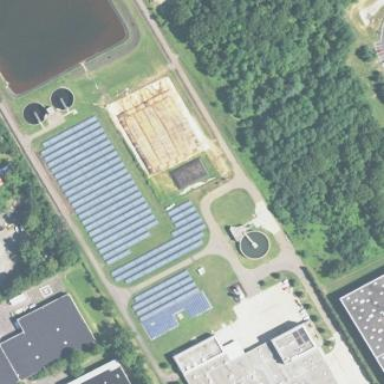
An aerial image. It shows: Man-made water works facility.